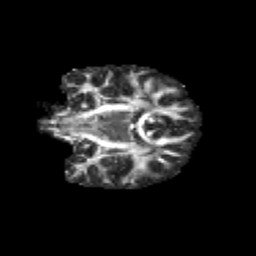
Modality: FA
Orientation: coronal
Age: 12
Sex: female
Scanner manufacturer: siemens
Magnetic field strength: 3 T
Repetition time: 3.8 s
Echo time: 0.07 s